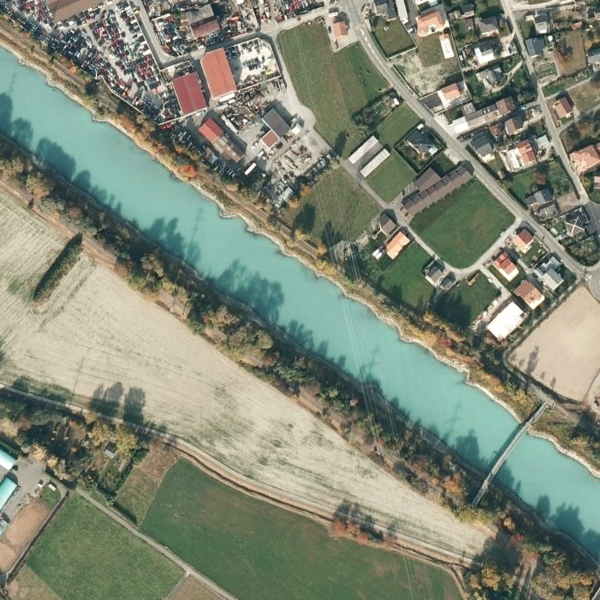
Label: River